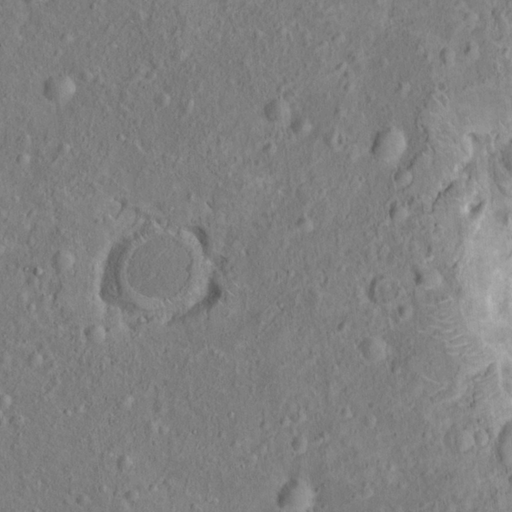
Objects detected: cone